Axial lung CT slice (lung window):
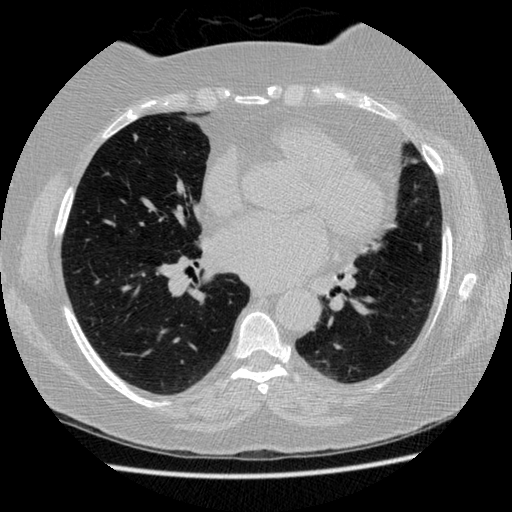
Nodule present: yes
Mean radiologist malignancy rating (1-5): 4